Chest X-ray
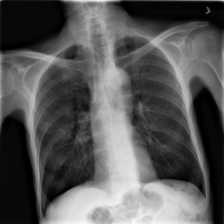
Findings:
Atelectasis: negative
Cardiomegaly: negative
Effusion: negative
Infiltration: positive
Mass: negative
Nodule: negative
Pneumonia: negative
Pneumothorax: negative
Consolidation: negative
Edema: negative
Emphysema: negative
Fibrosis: negative
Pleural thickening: negative
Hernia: negative